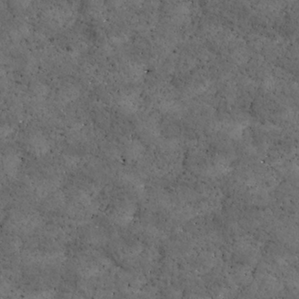
Label: non_frost